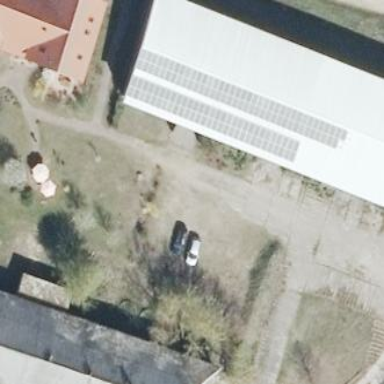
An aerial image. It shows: Parking area with grass surface.